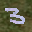
Label: 3